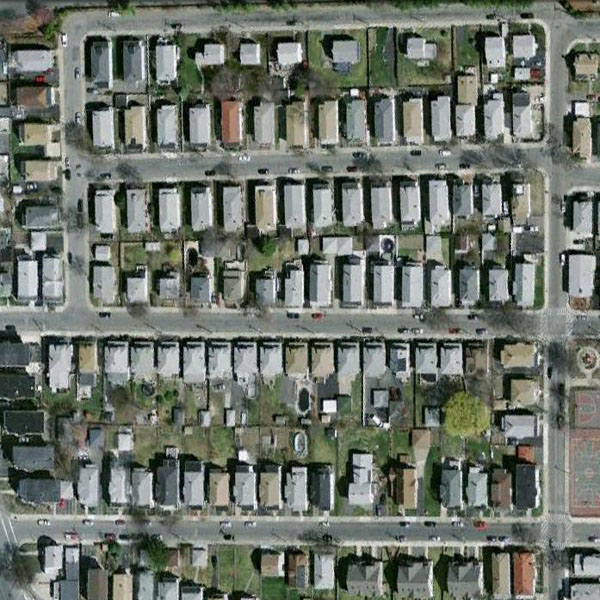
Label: DenseResidential